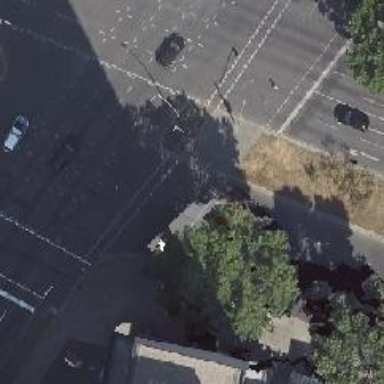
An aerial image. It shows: Crossing with traffic signals.